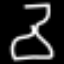
Label: hourglass